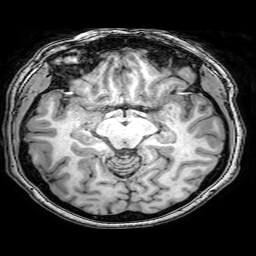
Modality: T1w
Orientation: coronal
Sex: female
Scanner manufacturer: philips
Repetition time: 0.008069 s
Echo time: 0.00369 s